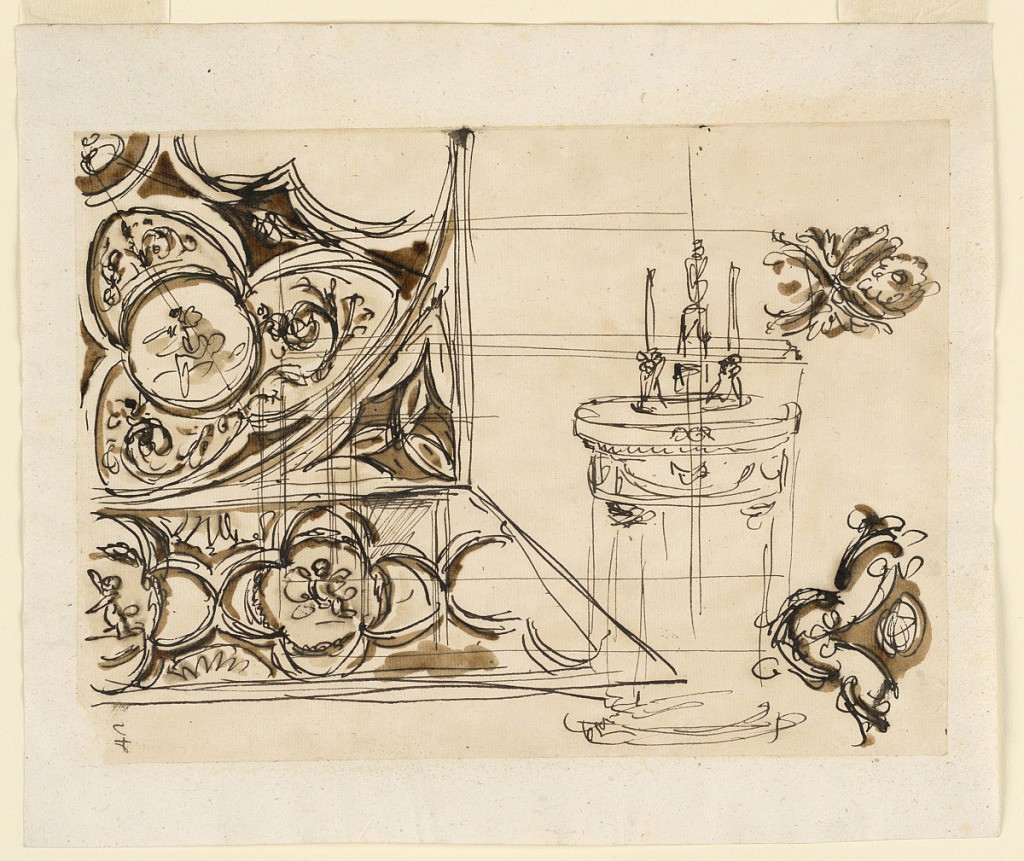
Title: Design for Ceiling Decoration
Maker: Giuseppe Barberi, Italian, 1746–1809
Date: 1746–1809
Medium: Pen and brown ink, brush and brown wash on off-white laid paper, lined
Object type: Drawing
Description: Design for Ceiling Decoration.